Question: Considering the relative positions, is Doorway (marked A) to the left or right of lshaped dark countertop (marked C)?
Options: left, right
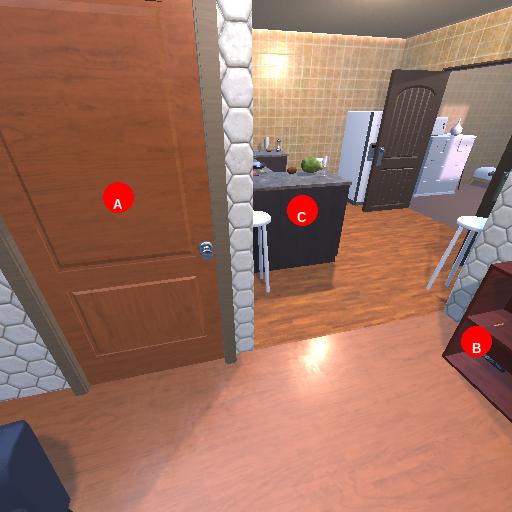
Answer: left